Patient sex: M
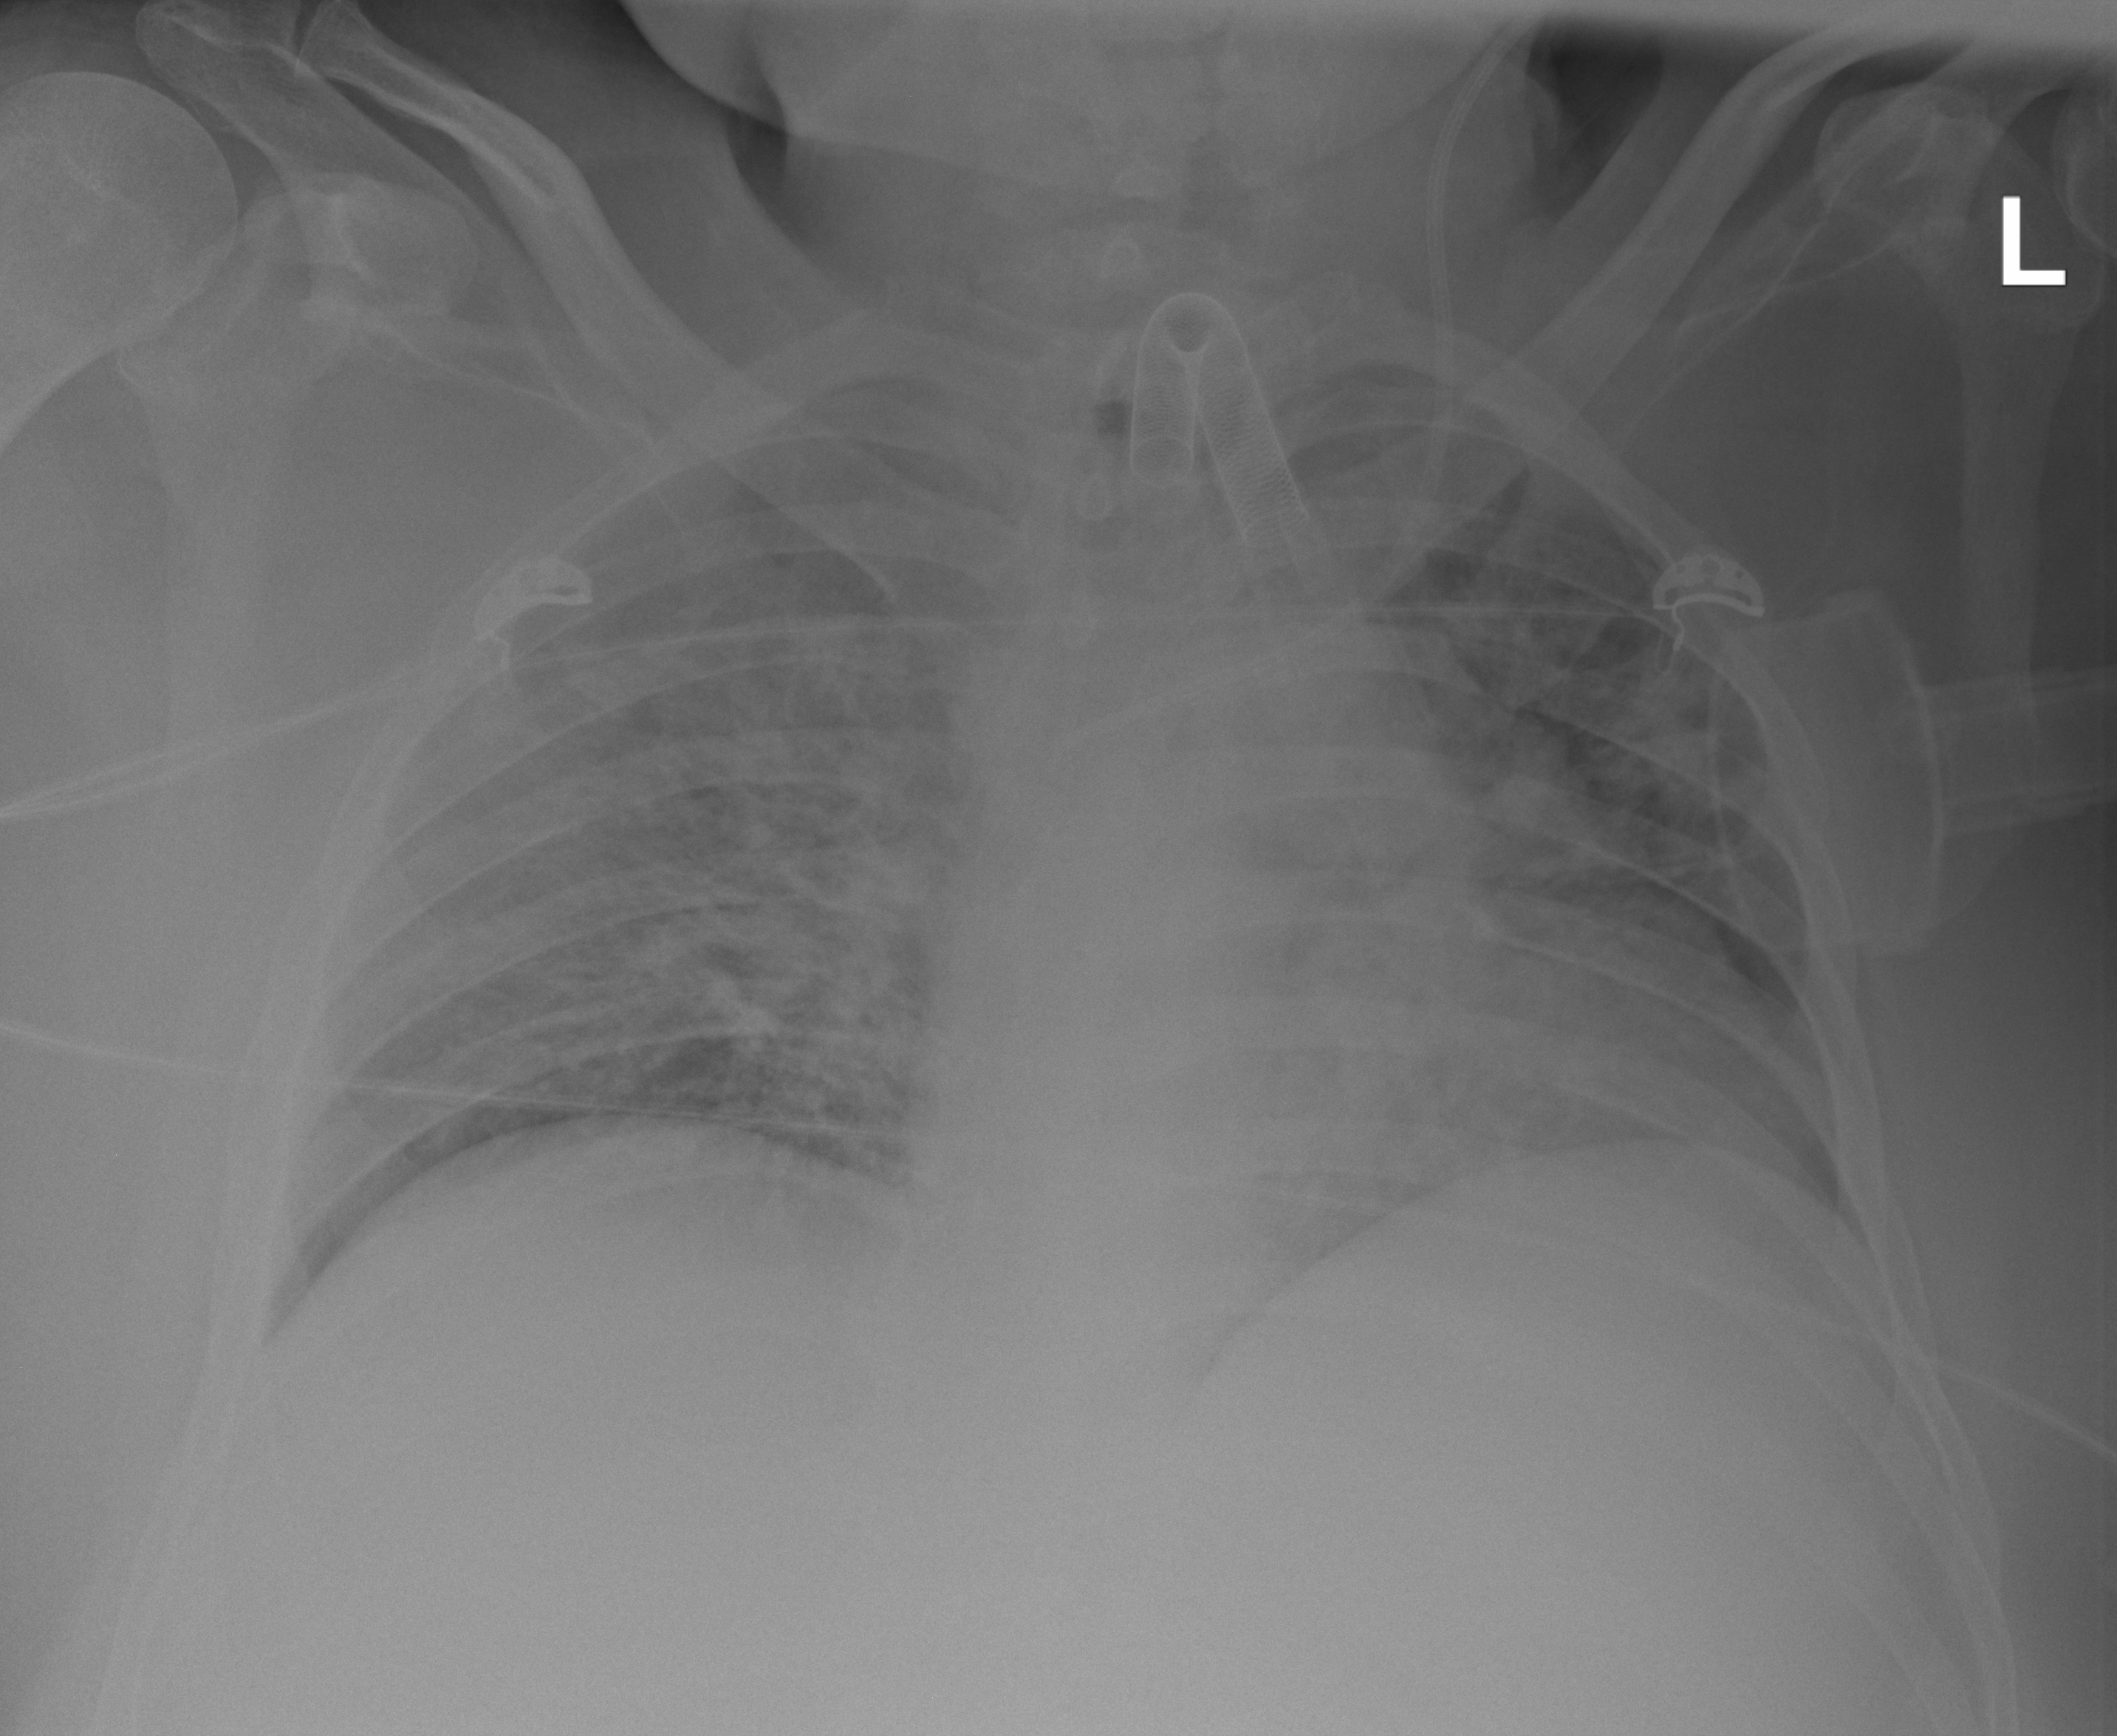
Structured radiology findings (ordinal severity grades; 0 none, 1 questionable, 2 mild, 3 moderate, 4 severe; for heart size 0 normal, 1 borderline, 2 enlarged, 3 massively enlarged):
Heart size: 2
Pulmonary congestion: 2
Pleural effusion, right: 0
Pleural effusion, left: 0
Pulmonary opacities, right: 3
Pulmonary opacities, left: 3
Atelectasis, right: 2
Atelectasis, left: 2